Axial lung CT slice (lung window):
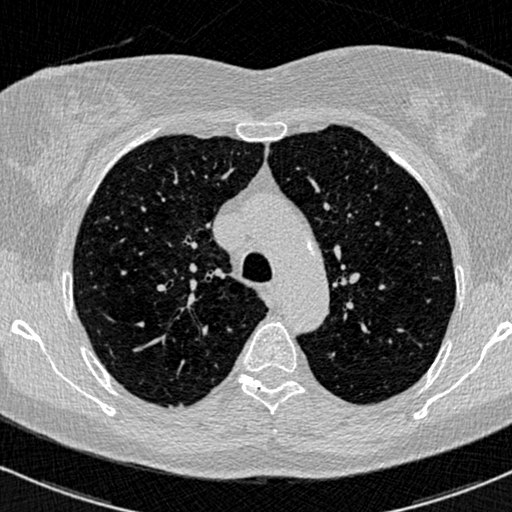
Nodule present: no